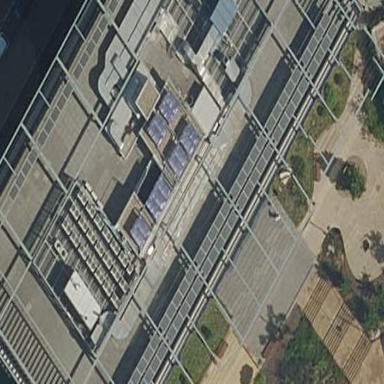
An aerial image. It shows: Commercial building.